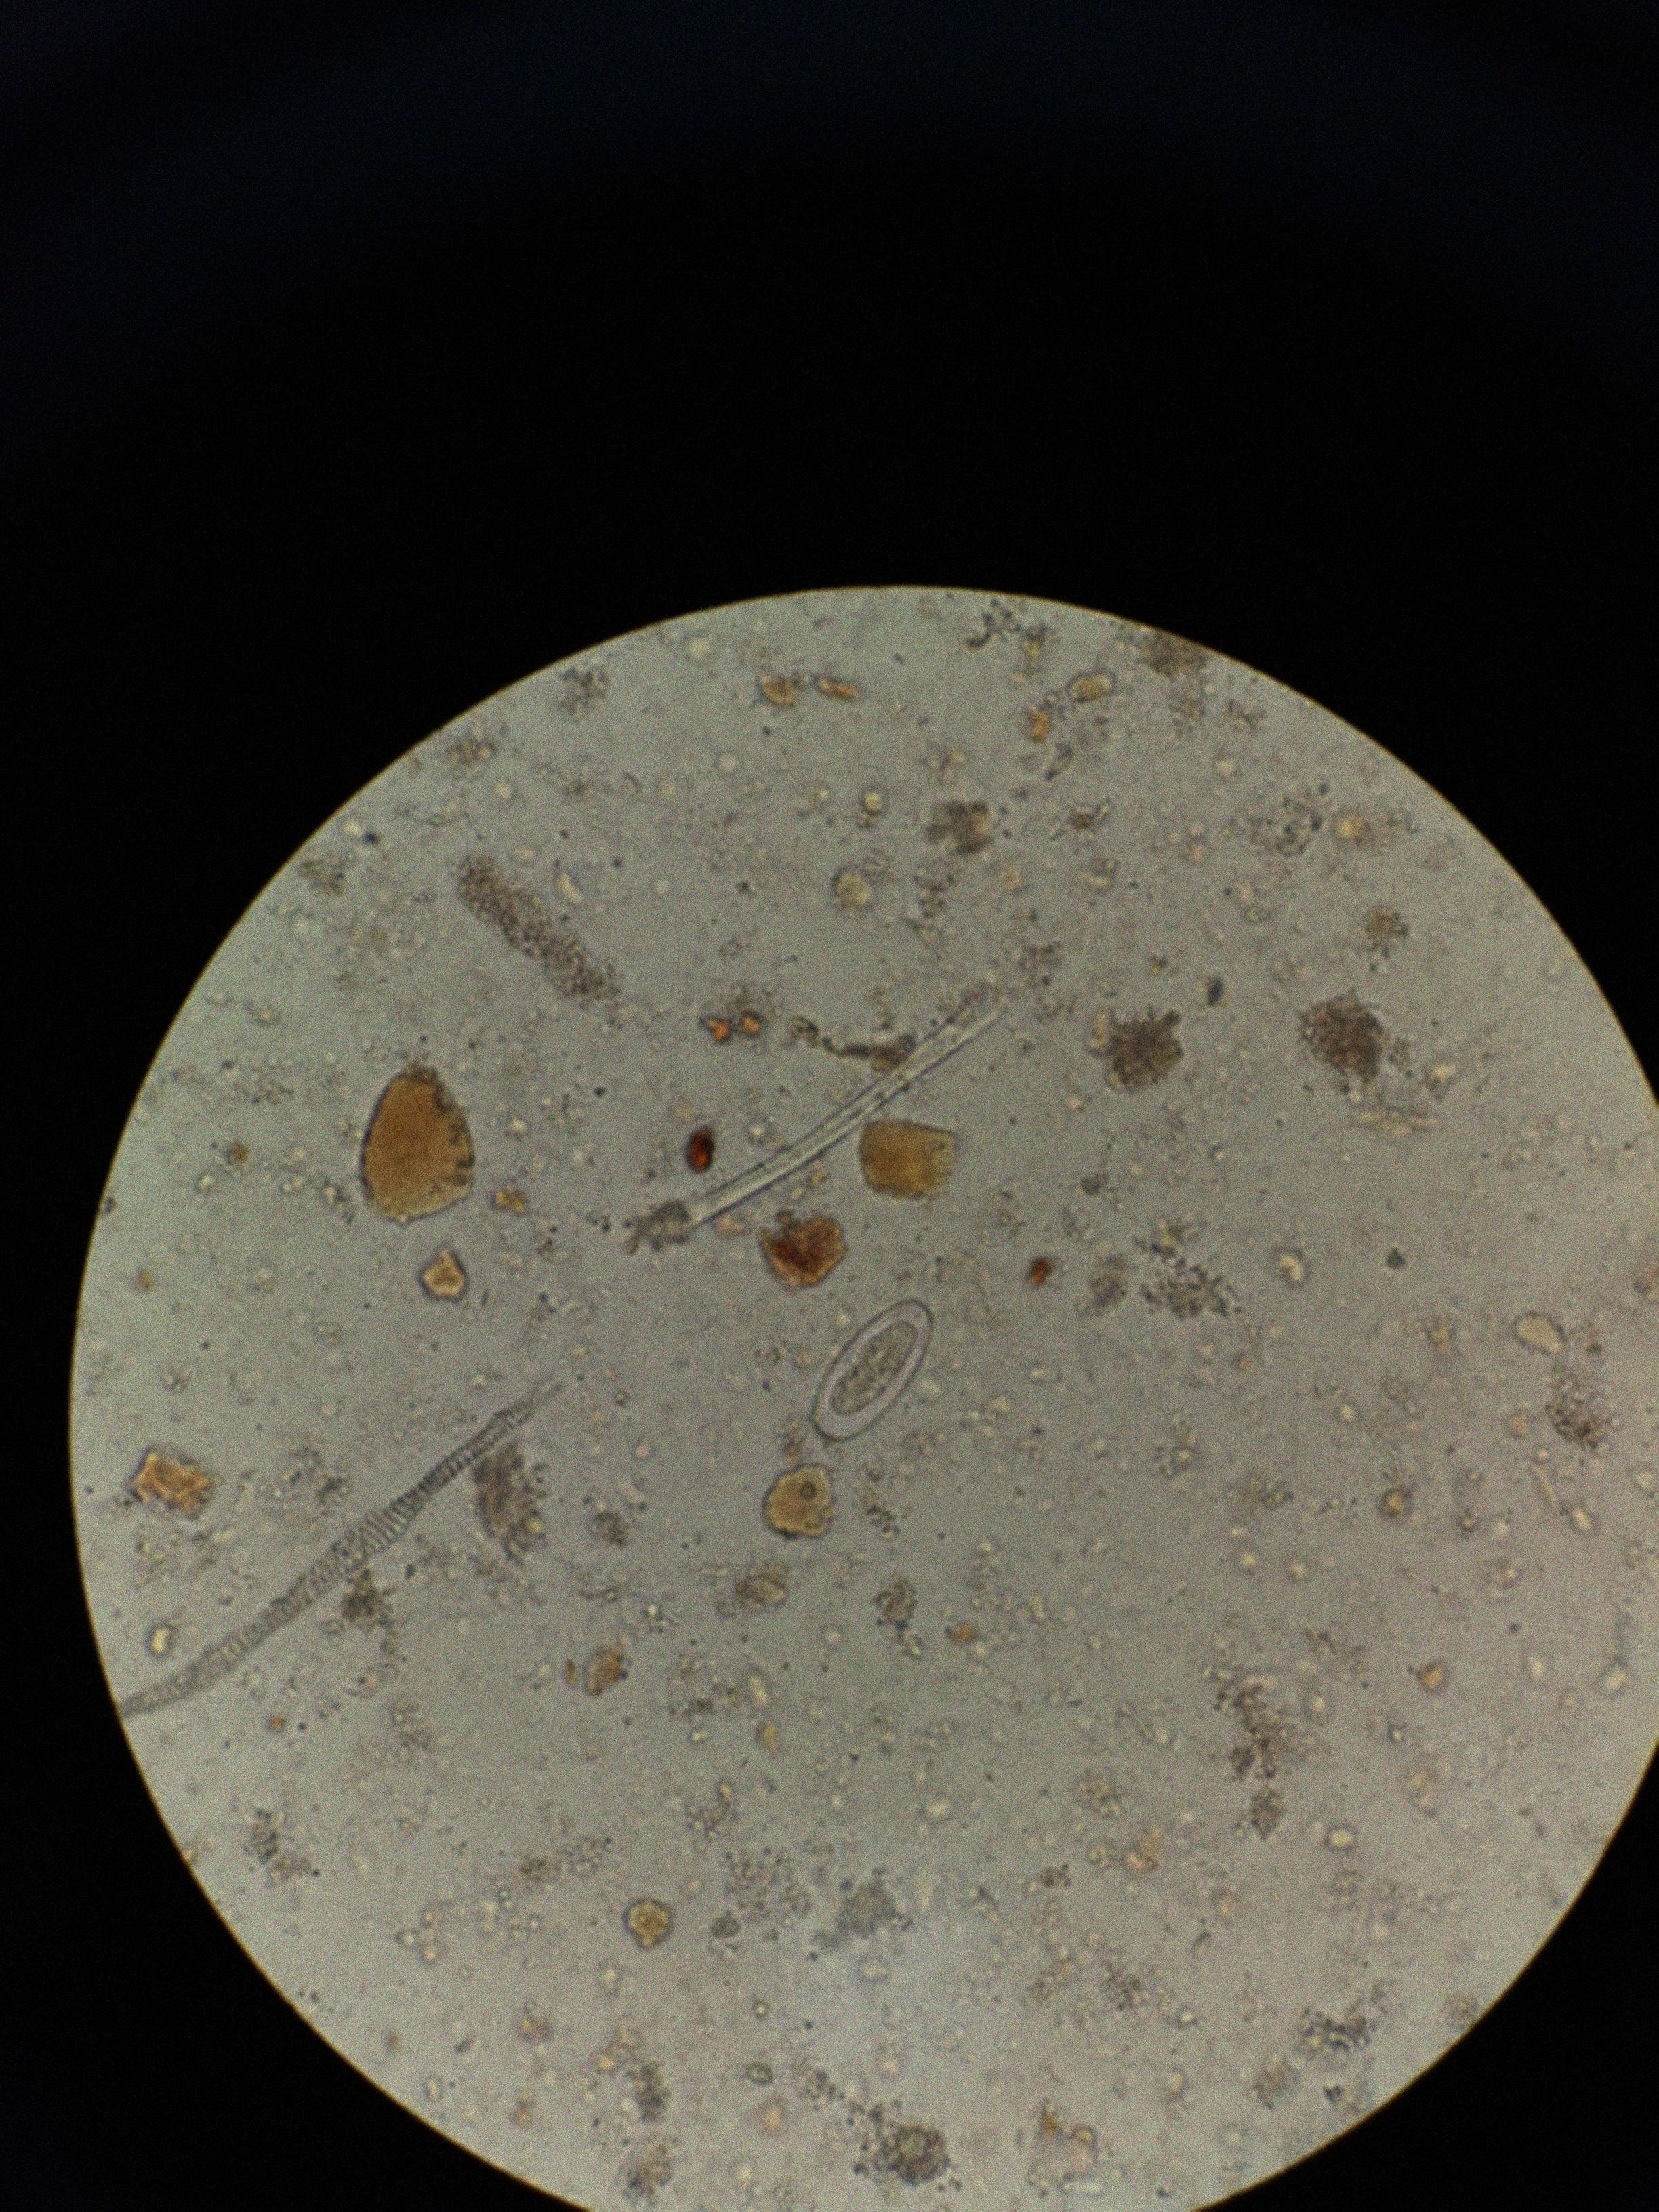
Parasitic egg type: Enterobius vermicularis